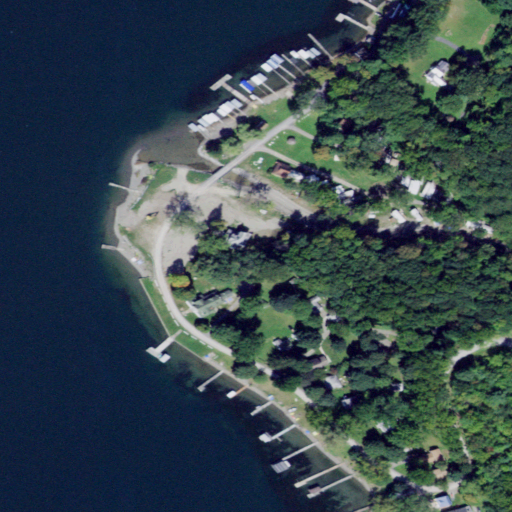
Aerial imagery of cape in New York named Valois Point containing open water, open development, low intensity development, deciduous forest, mixed forest, and medium intensity development